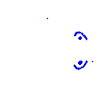
Particle: electron